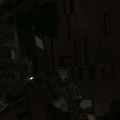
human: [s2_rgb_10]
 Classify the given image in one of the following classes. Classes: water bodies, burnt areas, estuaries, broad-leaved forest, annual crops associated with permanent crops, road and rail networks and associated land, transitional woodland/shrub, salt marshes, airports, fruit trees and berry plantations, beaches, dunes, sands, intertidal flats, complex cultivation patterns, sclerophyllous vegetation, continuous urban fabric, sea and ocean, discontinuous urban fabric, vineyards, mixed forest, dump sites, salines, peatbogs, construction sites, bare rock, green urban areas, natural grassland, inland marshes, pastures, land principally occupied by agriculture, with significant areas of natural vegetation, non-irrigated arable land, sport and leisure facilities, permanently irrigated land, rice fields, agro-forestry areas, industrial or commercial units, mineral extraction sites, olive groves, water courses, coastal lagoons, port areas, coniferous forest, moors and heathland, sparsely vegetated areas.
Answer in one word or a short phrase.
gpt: discontinuous urban fabric, non-irrigated arable land, complex cultivation patterns, land principally occupied by agriculture, with significant areas of natural vegetation